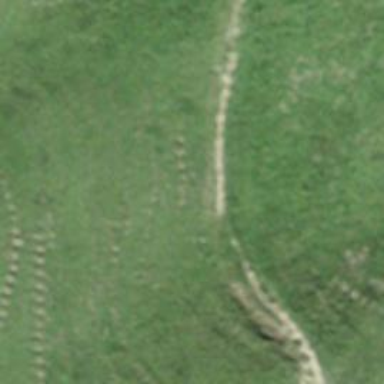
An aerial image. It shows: Path.